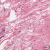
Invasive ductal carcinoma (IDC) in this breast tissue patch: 0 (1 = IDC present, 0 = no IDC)